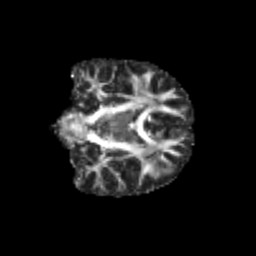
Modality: FA
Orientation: coronal
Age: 12
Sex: female
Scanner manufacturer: siemens
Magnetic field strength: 3 T
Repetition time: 3.8 s
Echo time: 0.07 s